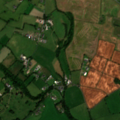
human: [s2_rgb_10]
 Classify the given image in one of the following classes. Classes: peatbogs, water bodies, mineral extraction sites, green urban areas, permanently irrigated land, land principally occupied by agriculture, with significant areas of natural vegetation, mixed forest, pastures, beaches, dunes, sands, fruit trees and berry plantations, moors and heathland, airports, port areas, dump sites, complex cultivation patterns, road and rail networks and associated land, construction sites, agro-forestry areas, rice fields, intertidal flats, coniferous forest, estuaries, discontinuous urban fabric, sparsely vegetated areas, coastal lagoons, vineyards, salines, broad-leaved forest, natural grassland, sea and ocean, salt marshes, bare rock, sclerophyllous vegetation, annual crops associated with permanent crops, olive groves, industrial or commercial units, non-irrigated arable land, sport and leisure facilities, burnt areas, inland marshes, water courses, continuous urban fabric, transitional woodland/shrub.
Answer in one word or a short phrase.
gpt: non-irrigated arable land, pastures